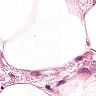
Metastatic tissue present: yes